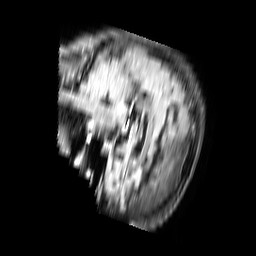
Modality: FLAIR
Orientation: sagittal
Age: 52
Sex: female
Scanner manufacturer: philips
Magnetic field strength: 3 T
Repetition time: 11 s
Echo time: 0.12 s